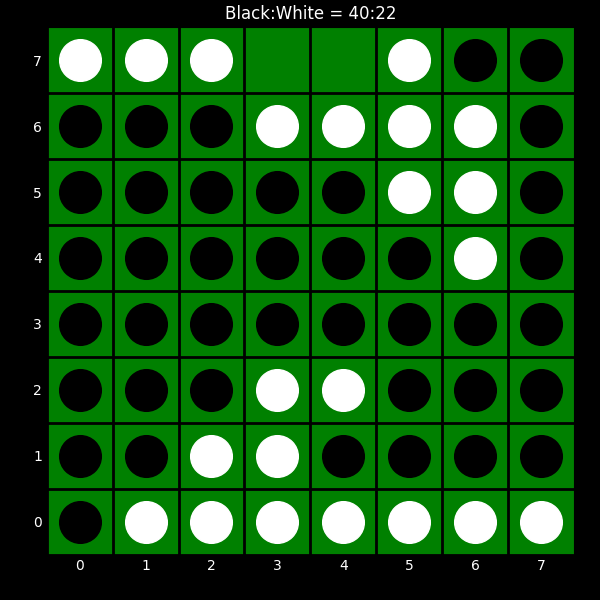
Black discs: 40
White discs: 22